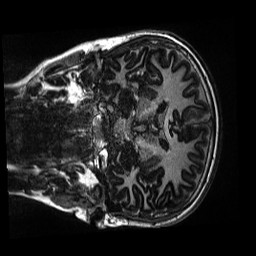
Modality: MP2RAGE
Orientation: coronal
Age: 10
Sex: male
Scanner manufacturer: siemens
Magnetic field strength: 3 T
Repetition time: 4 s
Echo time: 0.00303 s